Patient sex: M
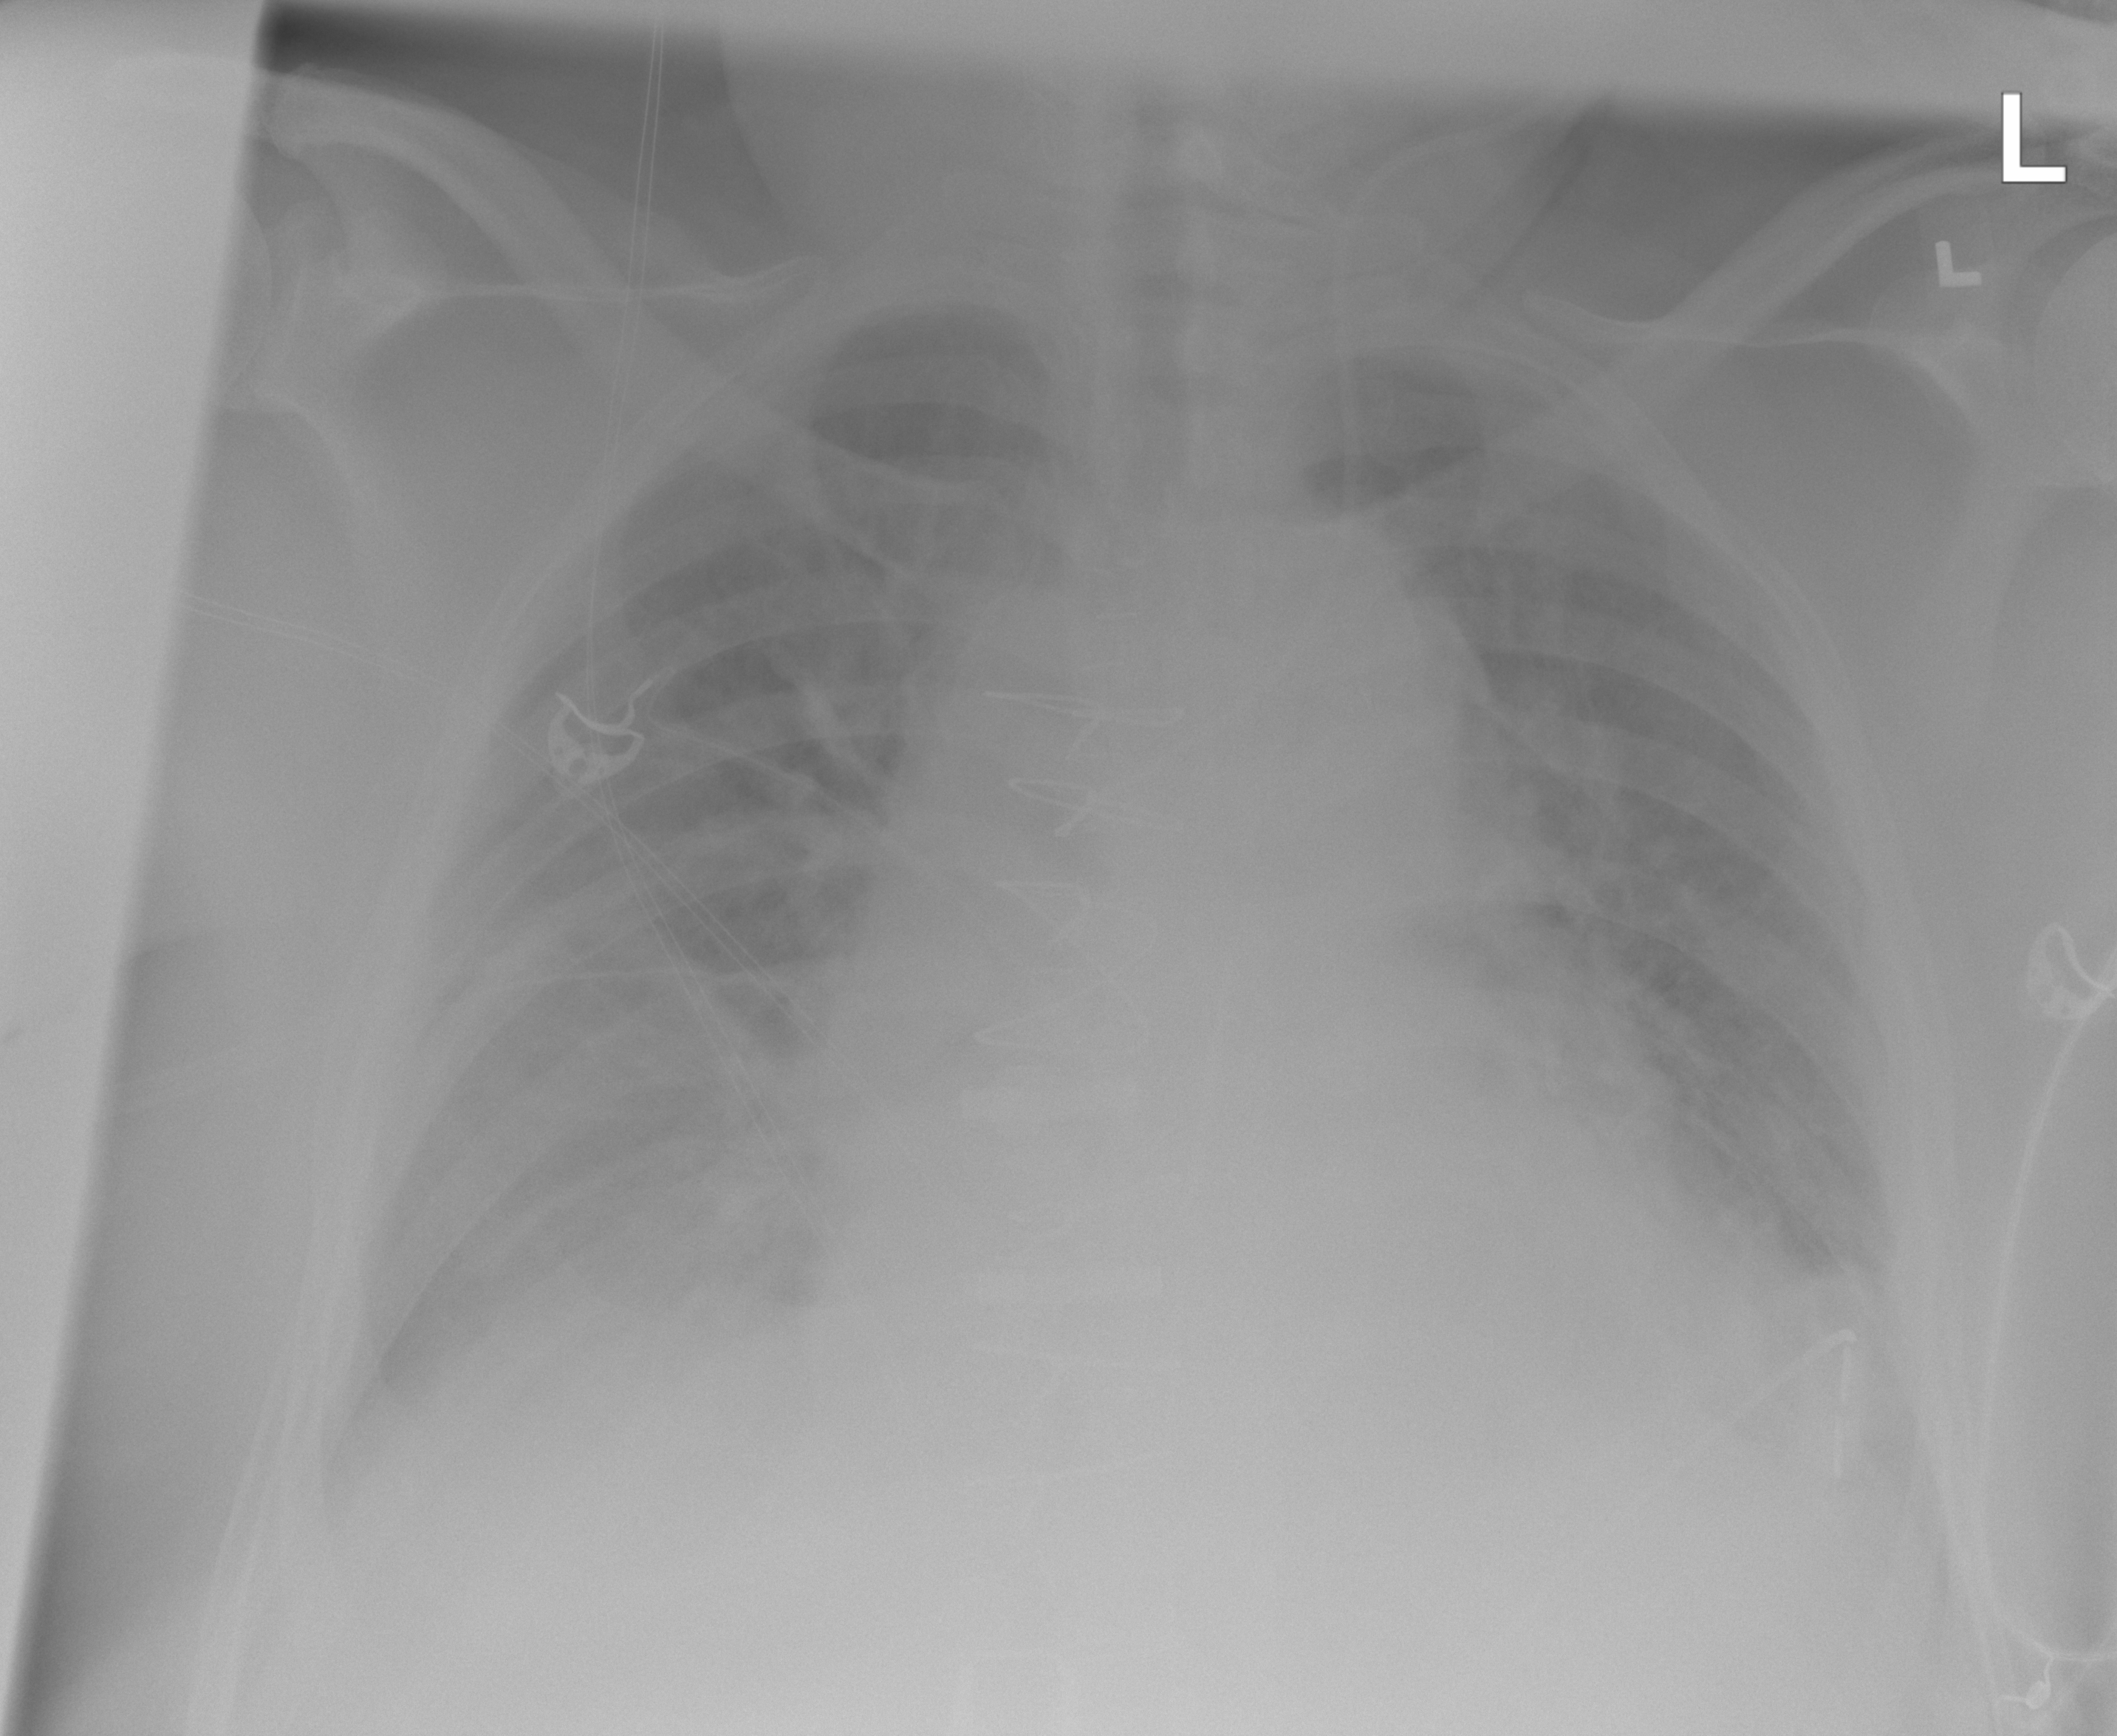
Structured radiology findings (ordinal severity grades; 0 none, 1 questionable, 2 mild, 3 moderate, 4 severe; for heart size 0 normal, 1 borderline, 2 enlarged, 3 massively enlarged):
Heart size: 2
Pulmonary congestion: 0
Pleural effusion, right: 2
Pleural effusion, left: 2
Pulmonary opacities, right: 2
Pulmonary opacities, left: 2
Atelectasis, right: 2
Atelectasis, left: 2